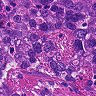
Metastatic tissue present: yes